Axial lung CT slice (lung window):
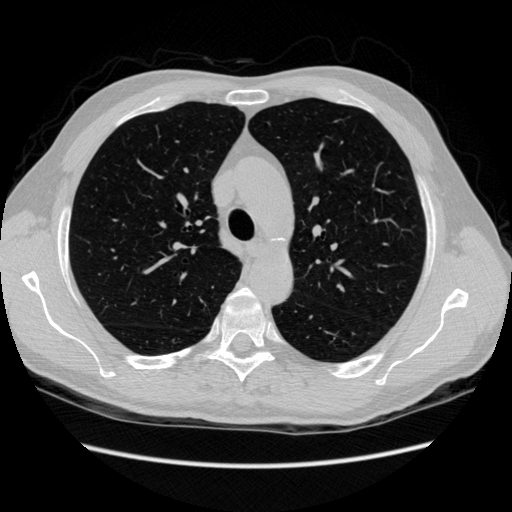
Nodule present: no